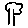
Label: tree